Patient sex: F
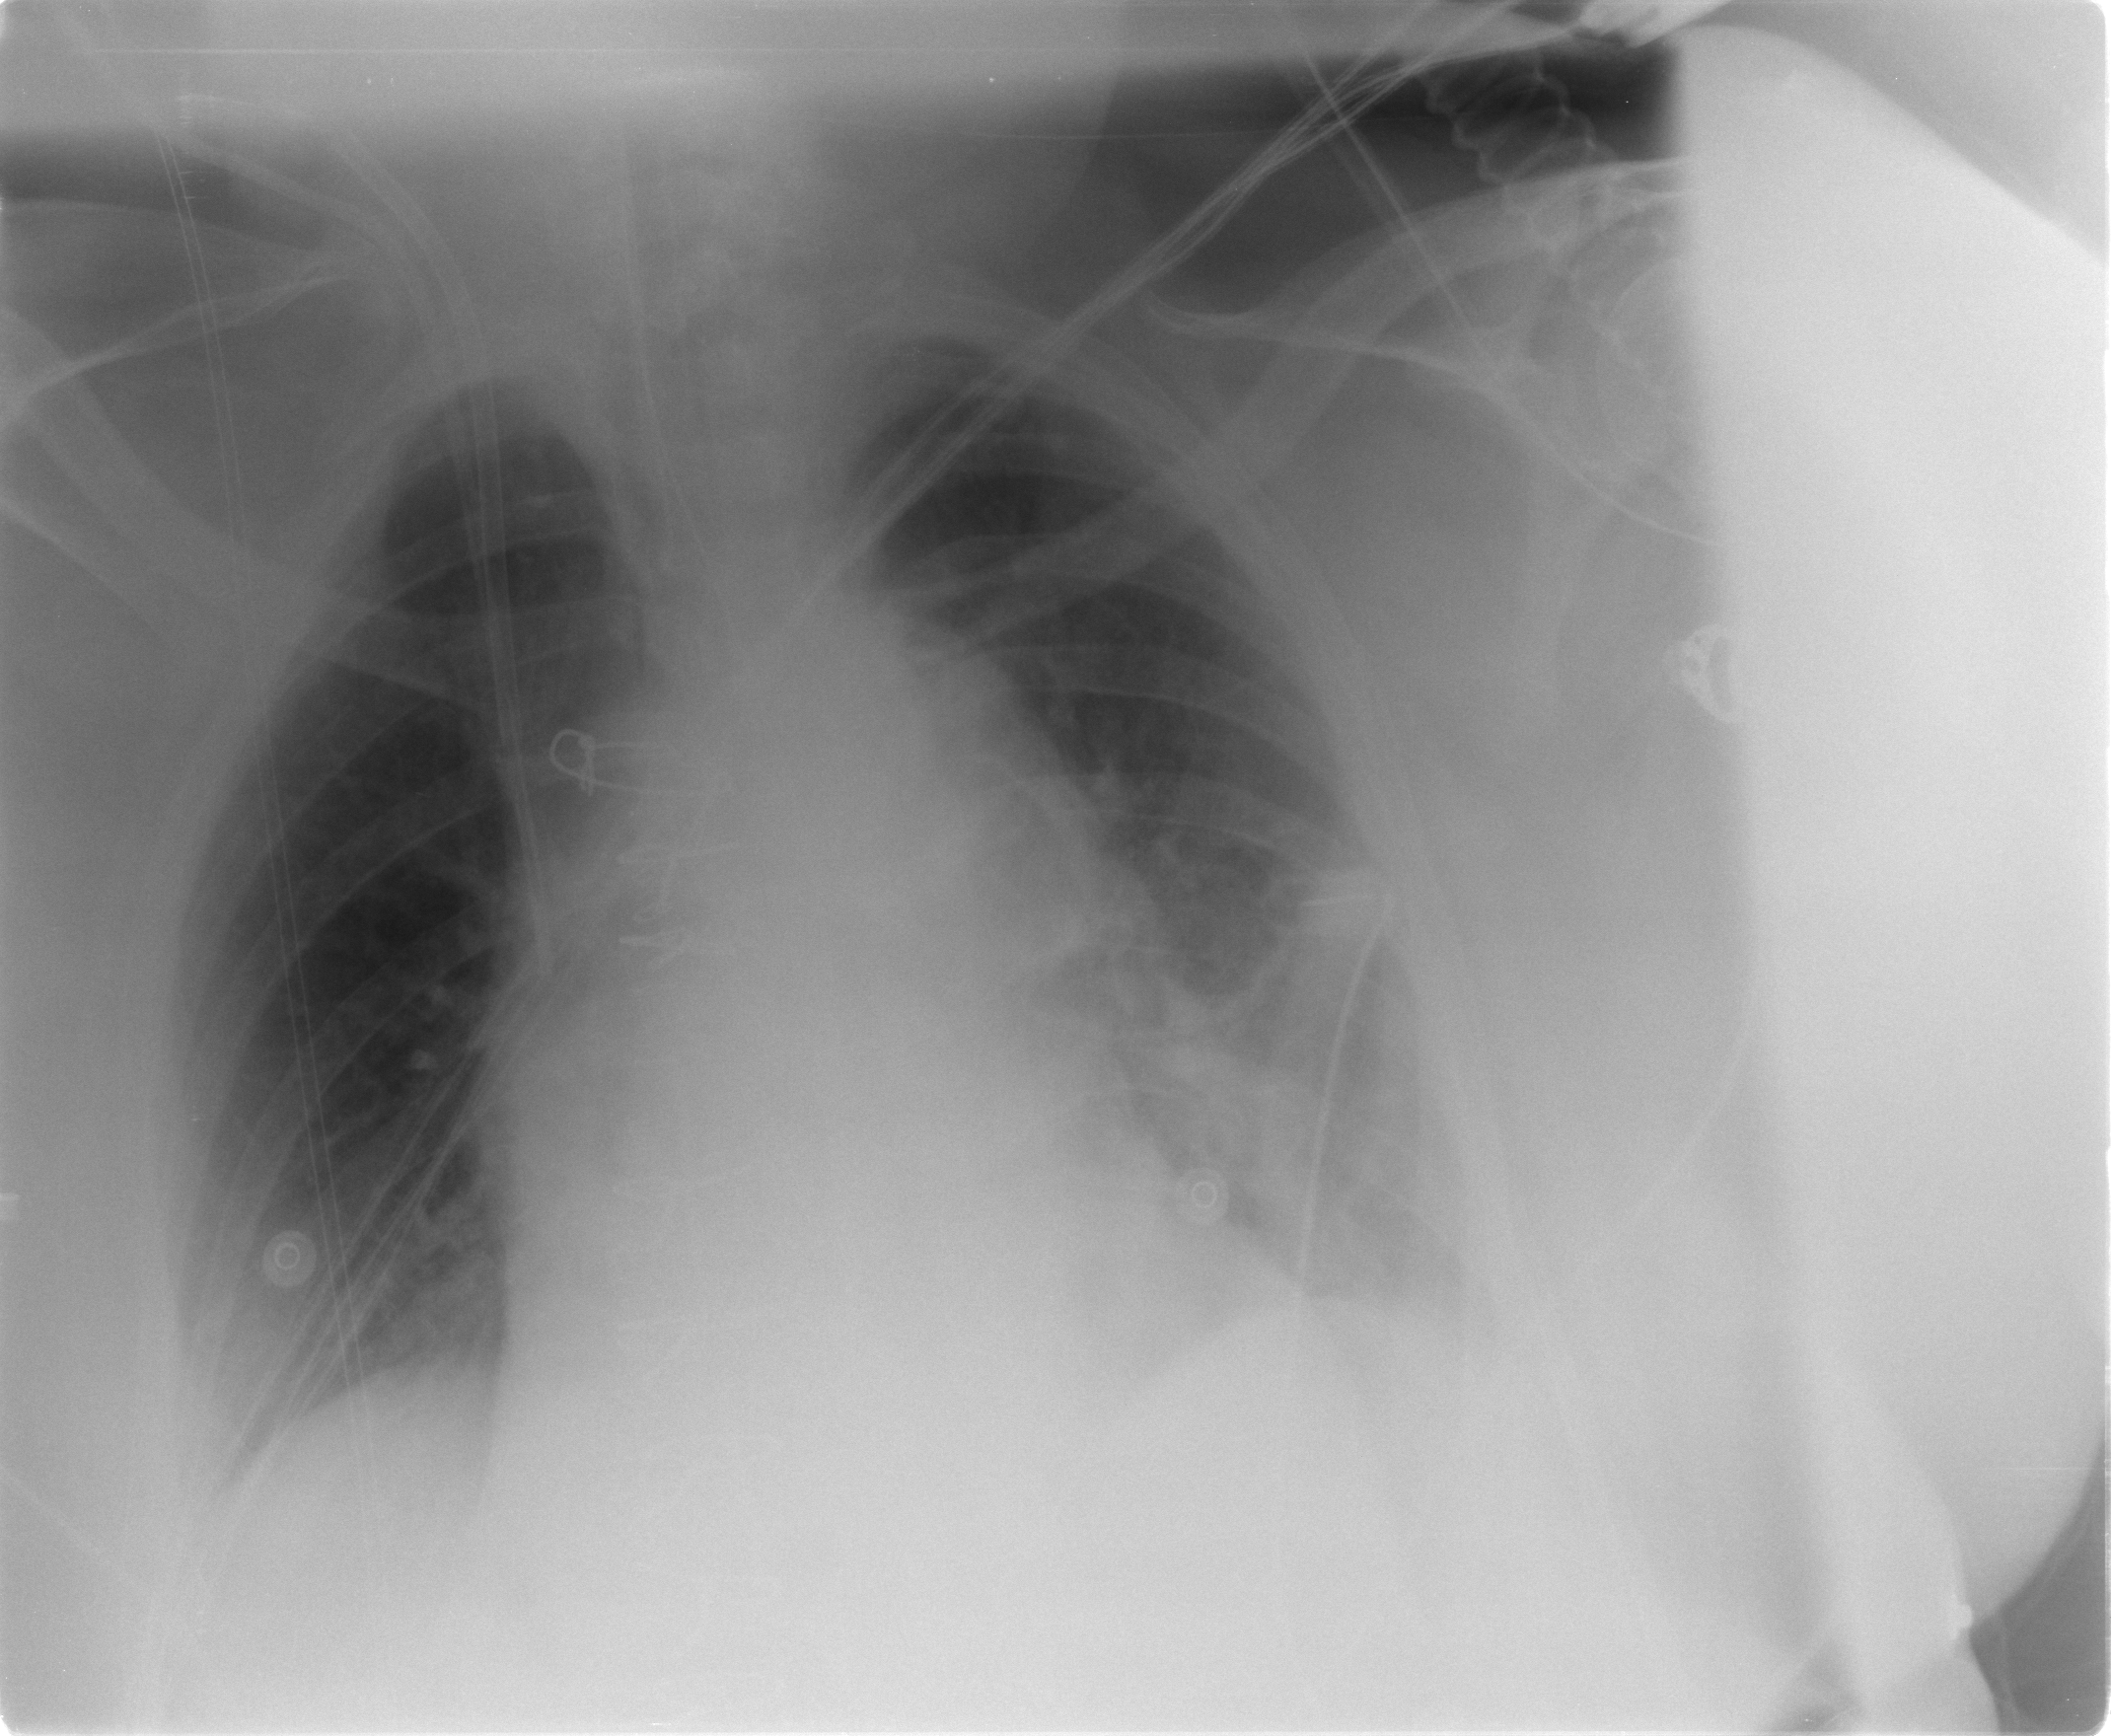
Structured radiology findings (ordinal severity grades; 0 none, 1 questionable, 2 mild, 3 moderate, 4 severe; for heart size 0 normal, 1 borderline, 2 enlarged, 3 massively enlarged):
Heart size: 0
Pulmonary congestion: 0
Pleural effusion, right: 0
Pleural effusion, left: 2
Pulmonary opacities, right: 0
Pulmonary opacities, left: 0
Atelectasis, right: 0
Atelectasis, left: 2